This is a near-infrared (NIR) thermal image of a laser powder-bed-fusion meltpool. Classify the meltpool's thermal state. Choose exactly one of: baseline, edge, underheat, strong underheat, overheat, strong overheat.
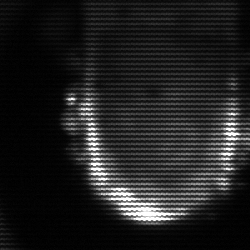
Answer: baseline